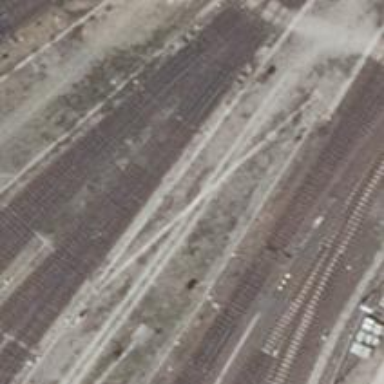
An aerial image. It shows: Railway switch.